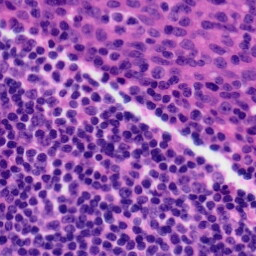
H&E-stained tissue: Tonsil